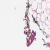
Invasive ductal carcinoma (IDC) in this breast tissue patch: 0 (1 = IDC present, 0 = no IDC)